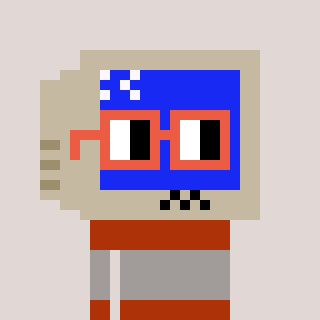
a pixel art character with square orange glasses, a old monitor-shaped head and a hotbrown-colored body on a warm background